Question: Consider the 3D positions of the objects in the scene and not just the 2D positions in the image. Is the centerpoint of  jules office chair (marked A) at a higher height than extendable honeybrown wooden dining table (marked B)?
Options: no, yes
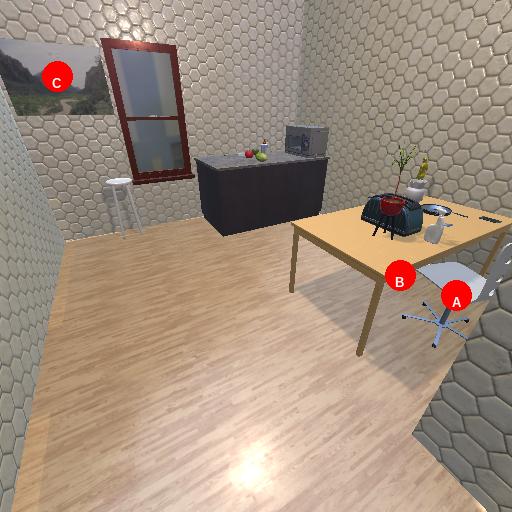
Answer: no